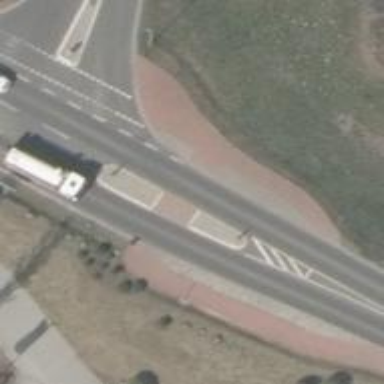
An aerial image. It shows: Asphalt road with separate sidewalks and separate cycleway. The road is classified as primary highway.